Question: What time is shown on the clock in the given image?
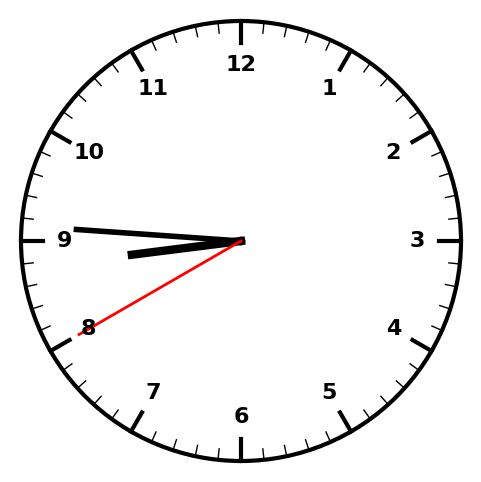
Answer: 08:45:40